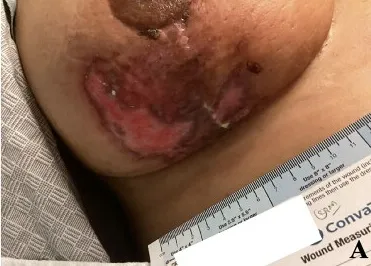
A: Right breast following 3 months of treatment.
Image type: medical_photograph (other_medical_photograph)